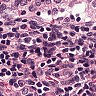
Metastatic tissue present: no